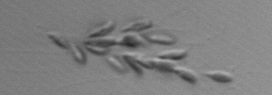
Label: Dinobryon